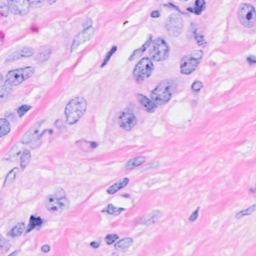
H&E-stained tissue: Breast